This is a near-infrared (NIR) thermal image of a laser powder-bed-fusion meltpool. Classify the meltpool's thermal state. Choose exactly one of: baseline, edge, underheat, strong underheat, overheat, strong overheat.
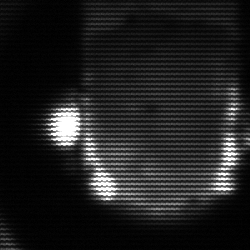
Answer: baseline